RGB frame:
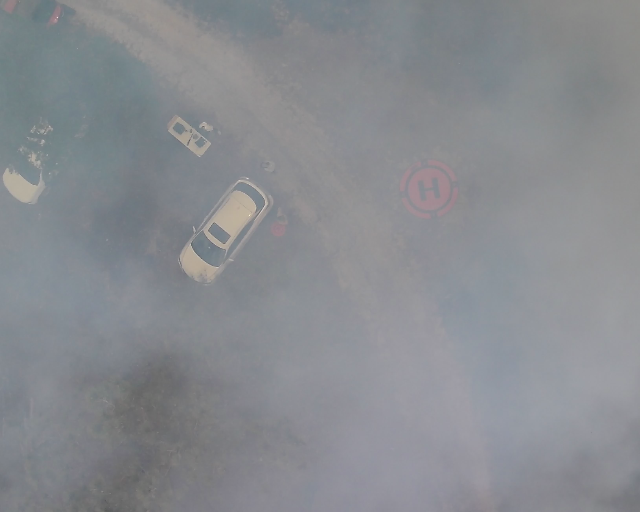
Thermal frame:
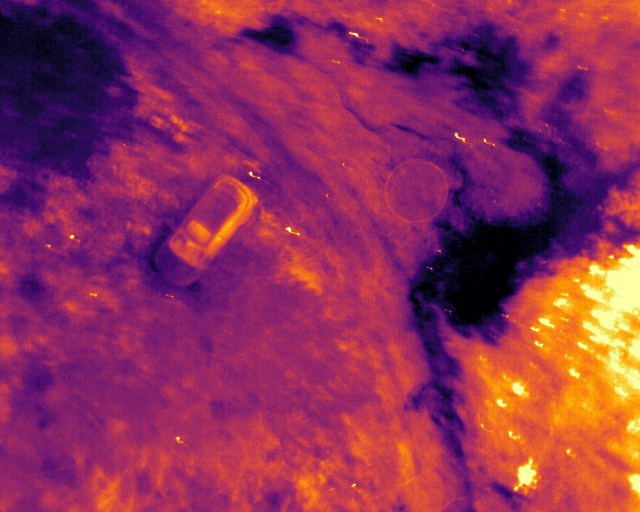
Captured: 2026-02-26 03:05:08
Pixels at or above 80 °C: 12 (fraction of frame: 3.662109375e-05)